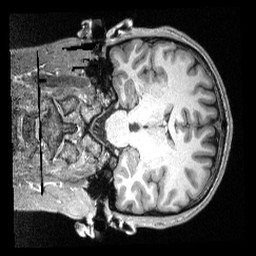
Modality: T1w
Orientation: coronal